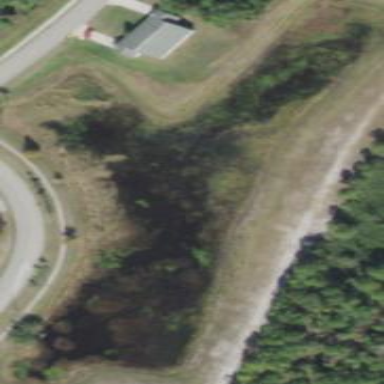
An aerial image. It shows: Marshy wetland area.